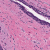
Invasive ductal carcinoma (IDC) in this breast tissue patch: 0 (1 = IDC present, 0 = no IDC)